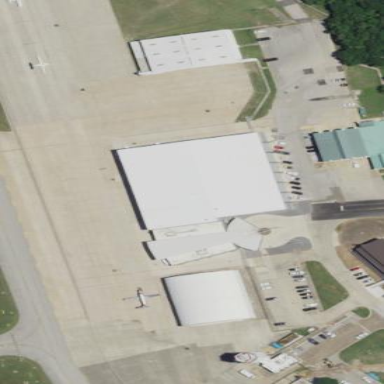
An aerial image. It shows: Hangar located at airport.